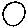
Label: circle